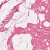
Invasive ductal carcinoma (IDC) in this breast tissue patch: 0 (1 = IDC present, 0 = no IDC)